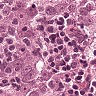
Metastatic tissue present: yes